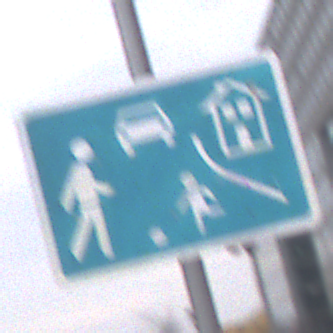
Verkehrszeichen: BeginnVerkehrsberuhigterBereich
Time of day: MorningAfternoon
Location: Outdoor (Urban)
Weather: Overcast
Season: NotSpecified
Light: Natural